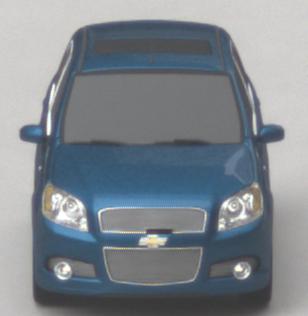
Make: Chevrolet
Model: Aveo 1.2
Detailed model: Aveo
Model produced from: 2008/06
Model produced until: 2011/01
Doors: 3
Color: blue
Road condition: dry road
Daytime: midday
Contrast: low contrast